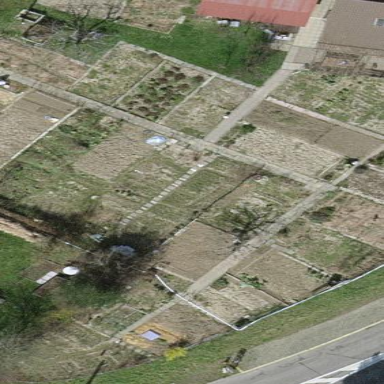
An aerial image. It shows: Plot in the allotments.